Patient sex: M
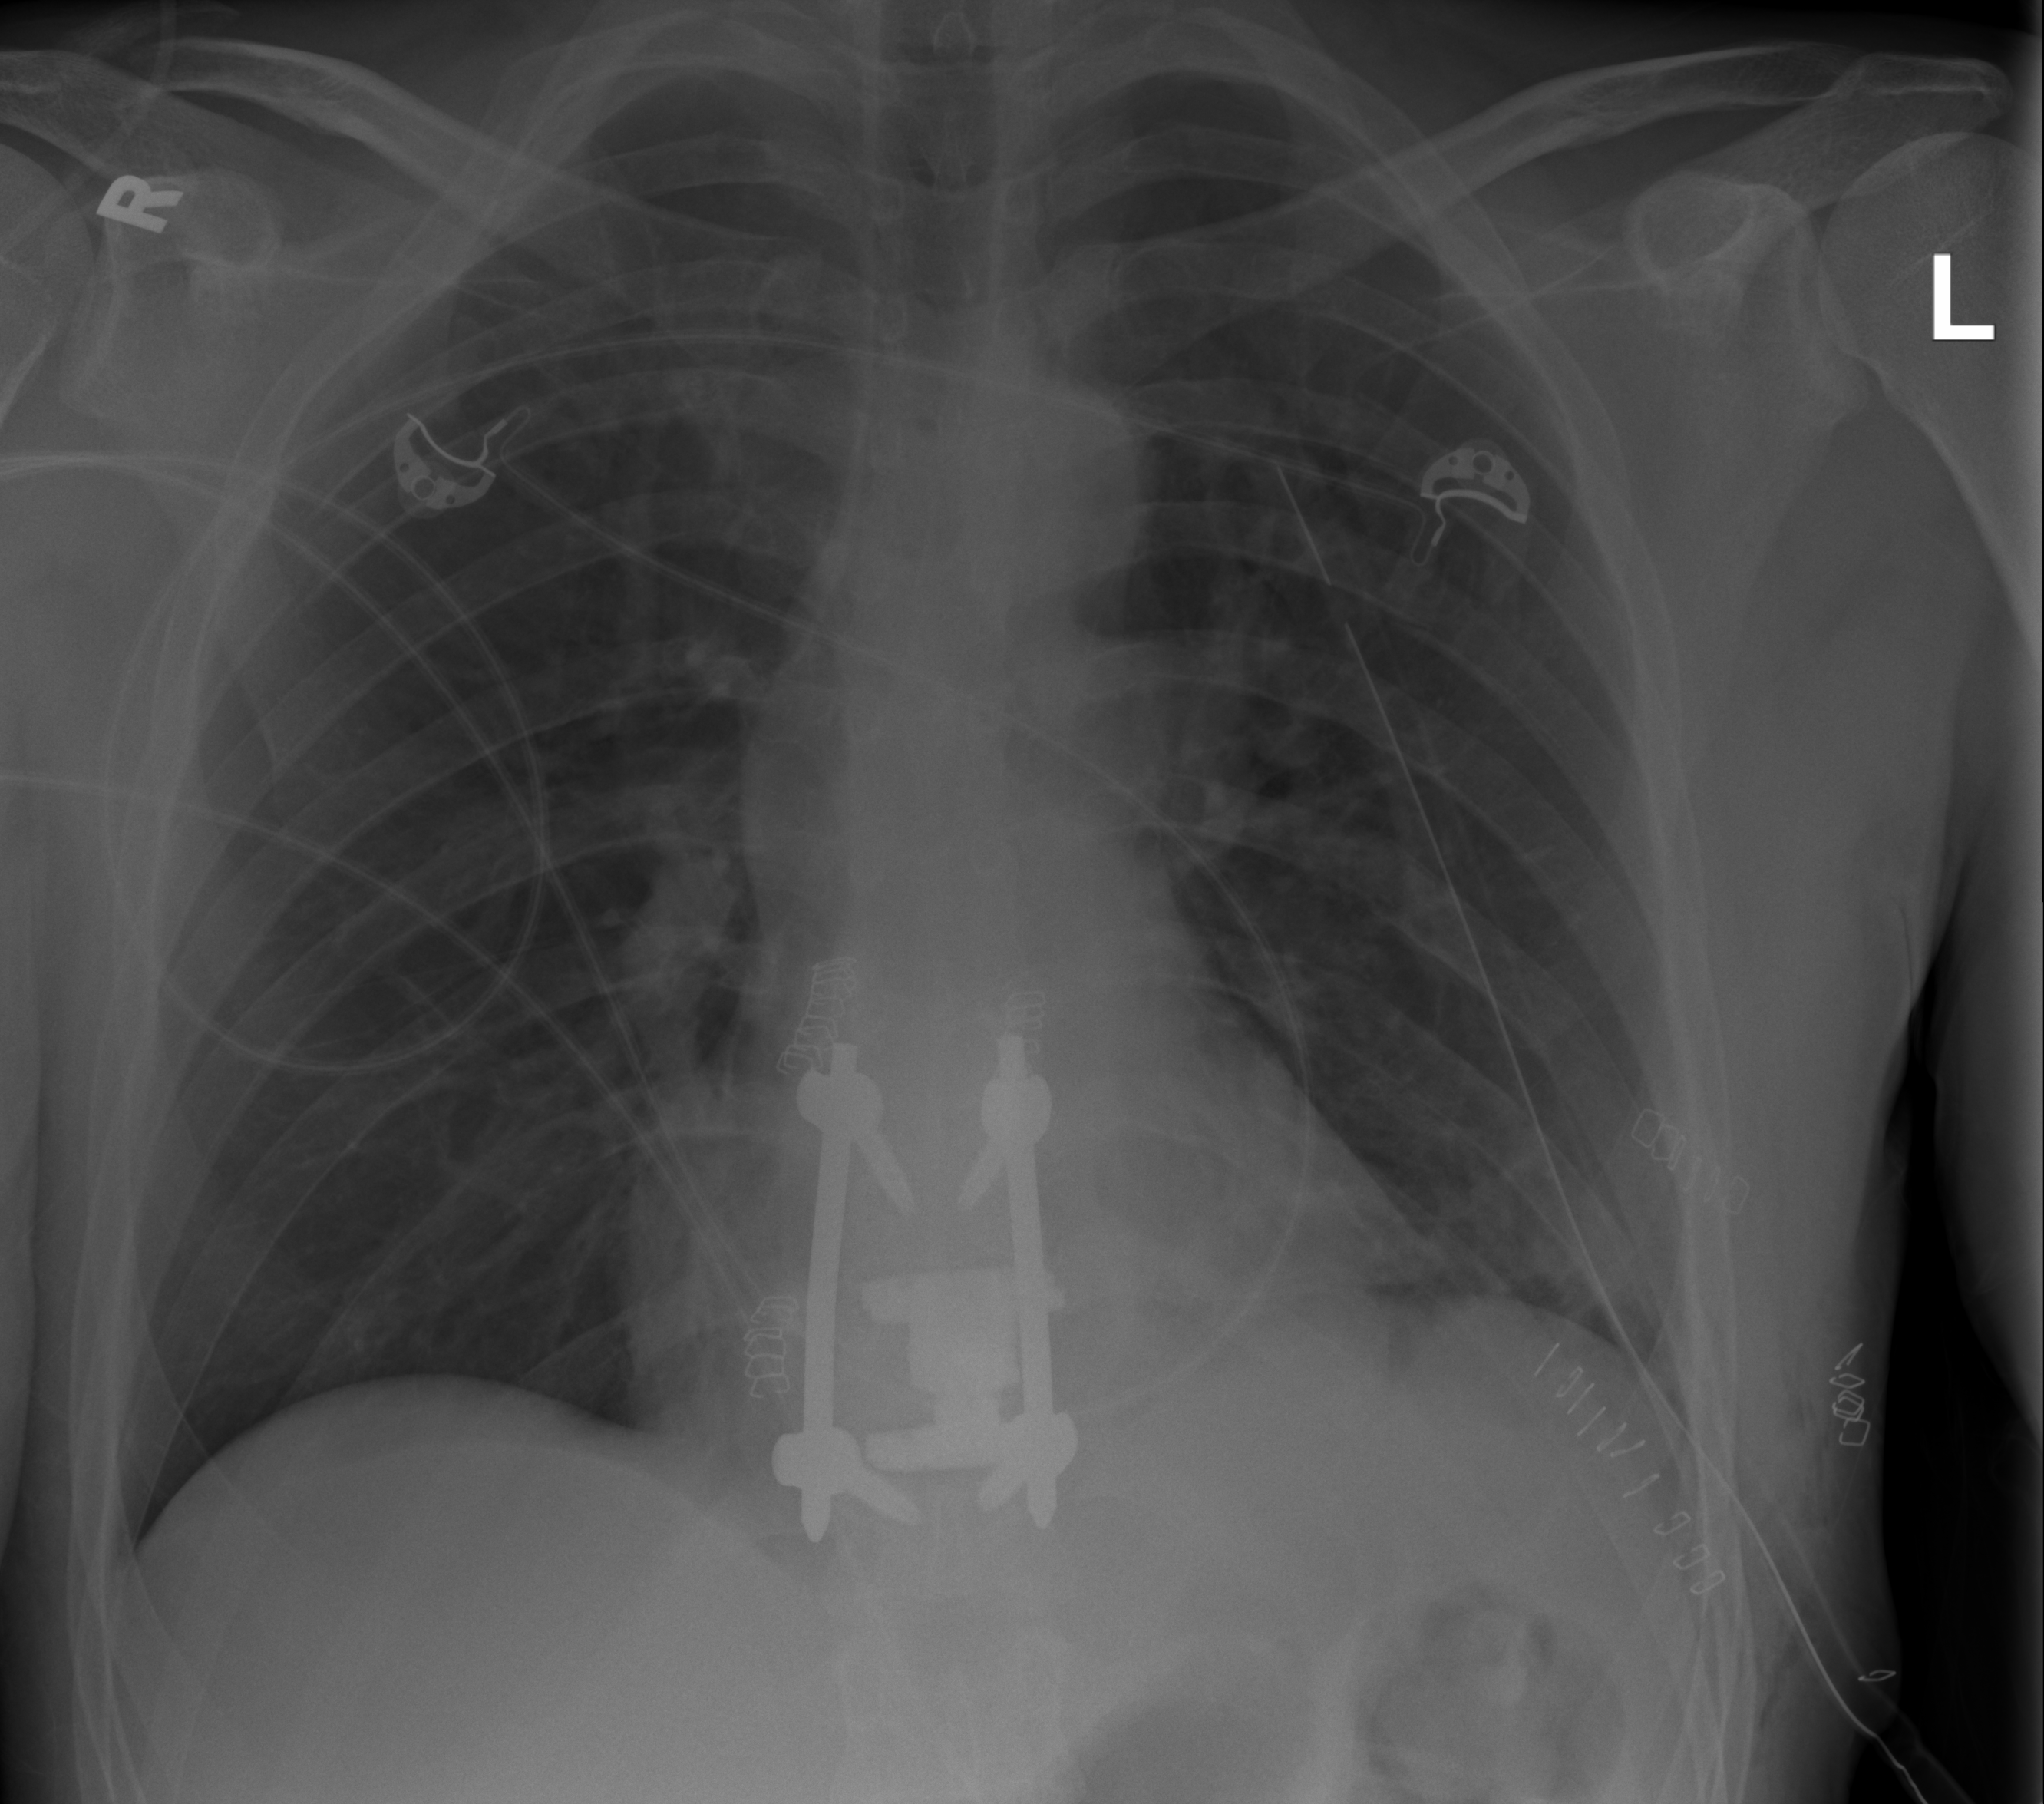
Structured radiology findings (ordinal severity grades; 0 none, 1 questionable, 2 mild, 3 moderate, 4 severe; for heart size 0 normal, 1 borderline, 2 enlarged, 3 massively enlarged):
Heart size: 0
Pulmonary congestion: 0
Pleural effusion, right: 0
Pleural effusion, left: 1
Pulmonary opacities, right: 0
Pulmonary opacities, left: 2
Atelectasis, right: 0
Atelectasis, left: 2